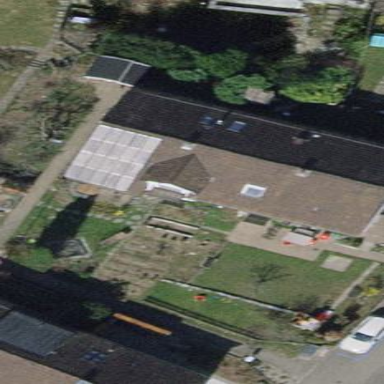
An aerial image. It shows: Semi-detached house with gabled roof.